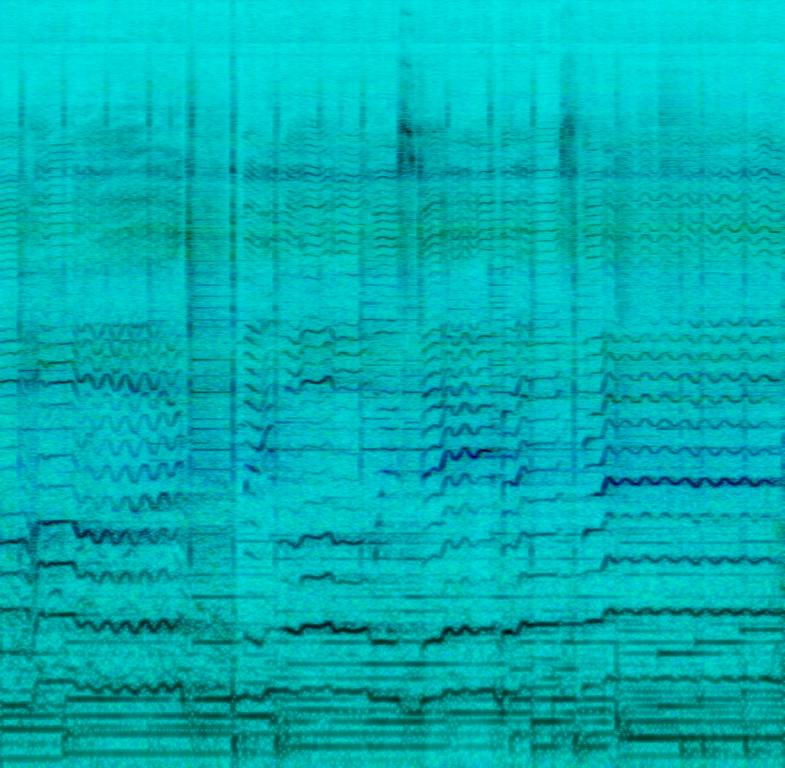
The low quality recording features a soul song sung by passionate female vocalists over mellow piano chords, smooth bass, shimmering cymbals and punchy kick and snare hits. There are some crowd chattering sounds. It sounds emotional, passionate and heartfelt.